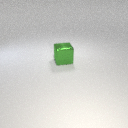
large green metal cube